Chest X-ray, PA view. Patient: 69 years old, sex M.
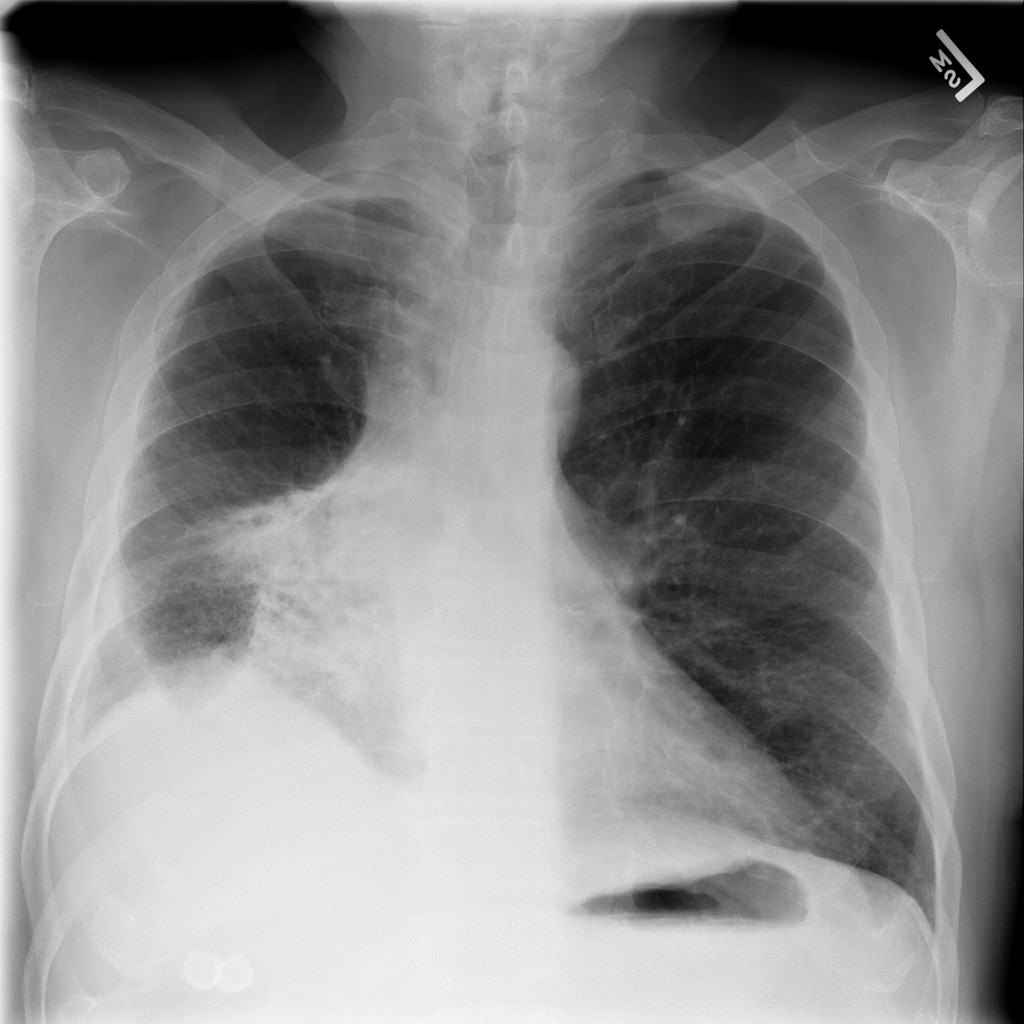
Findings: Fibrosis, Mass